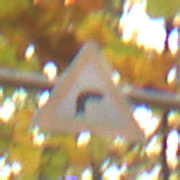
Verkehrszeichen: KurveRechts
Umgebung: Outdoor, Nature
Tageszeit: MorningAfternoon
Wetter: Overcast
Licht: Natural
Jahreszeit: Autumn
Kontrast: LowContrast